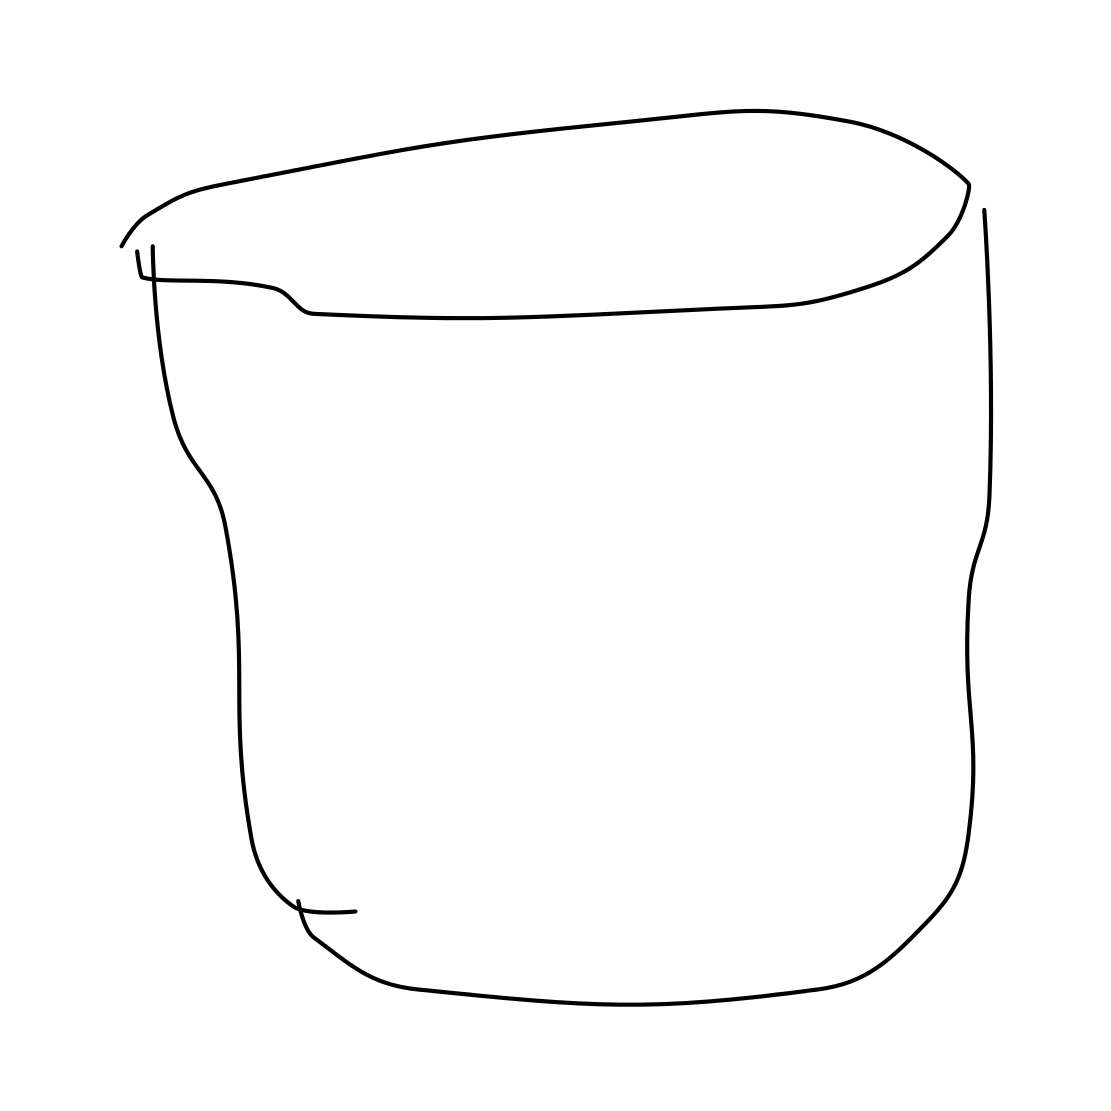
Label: basket